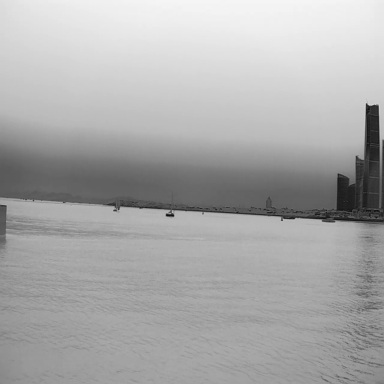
There are 13 objects shown in the infrared image, including two container_ships, six sailboats, and five canoes.